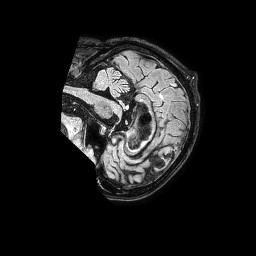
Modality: FLAIR
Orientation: sagittal
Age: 54
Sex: male
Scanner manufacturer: philips
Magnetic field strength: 1.5 T
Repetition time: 4.8 s
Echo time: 0.3 s